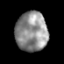
Tissue: prostate
Cell type: T cells
Senescence score: 0.3304
Nuclear area (px): 1239
Mean DAPI intensity: 142.602